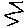
Label: zigzag